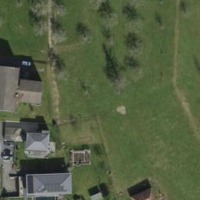
EUNIS habitat code: 55
Species observed at this site:
Heracleum sphondylium